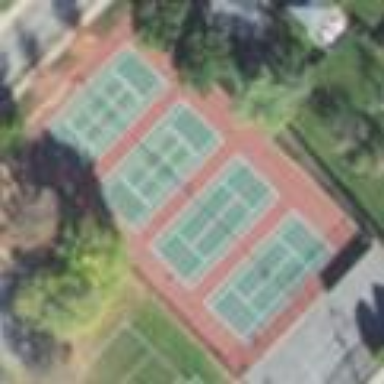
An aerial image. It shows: Tennis court on pitch.